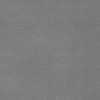
Label: dusty